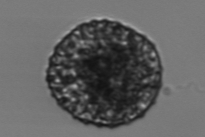
Label: Vicicitus_globosus